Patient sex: M
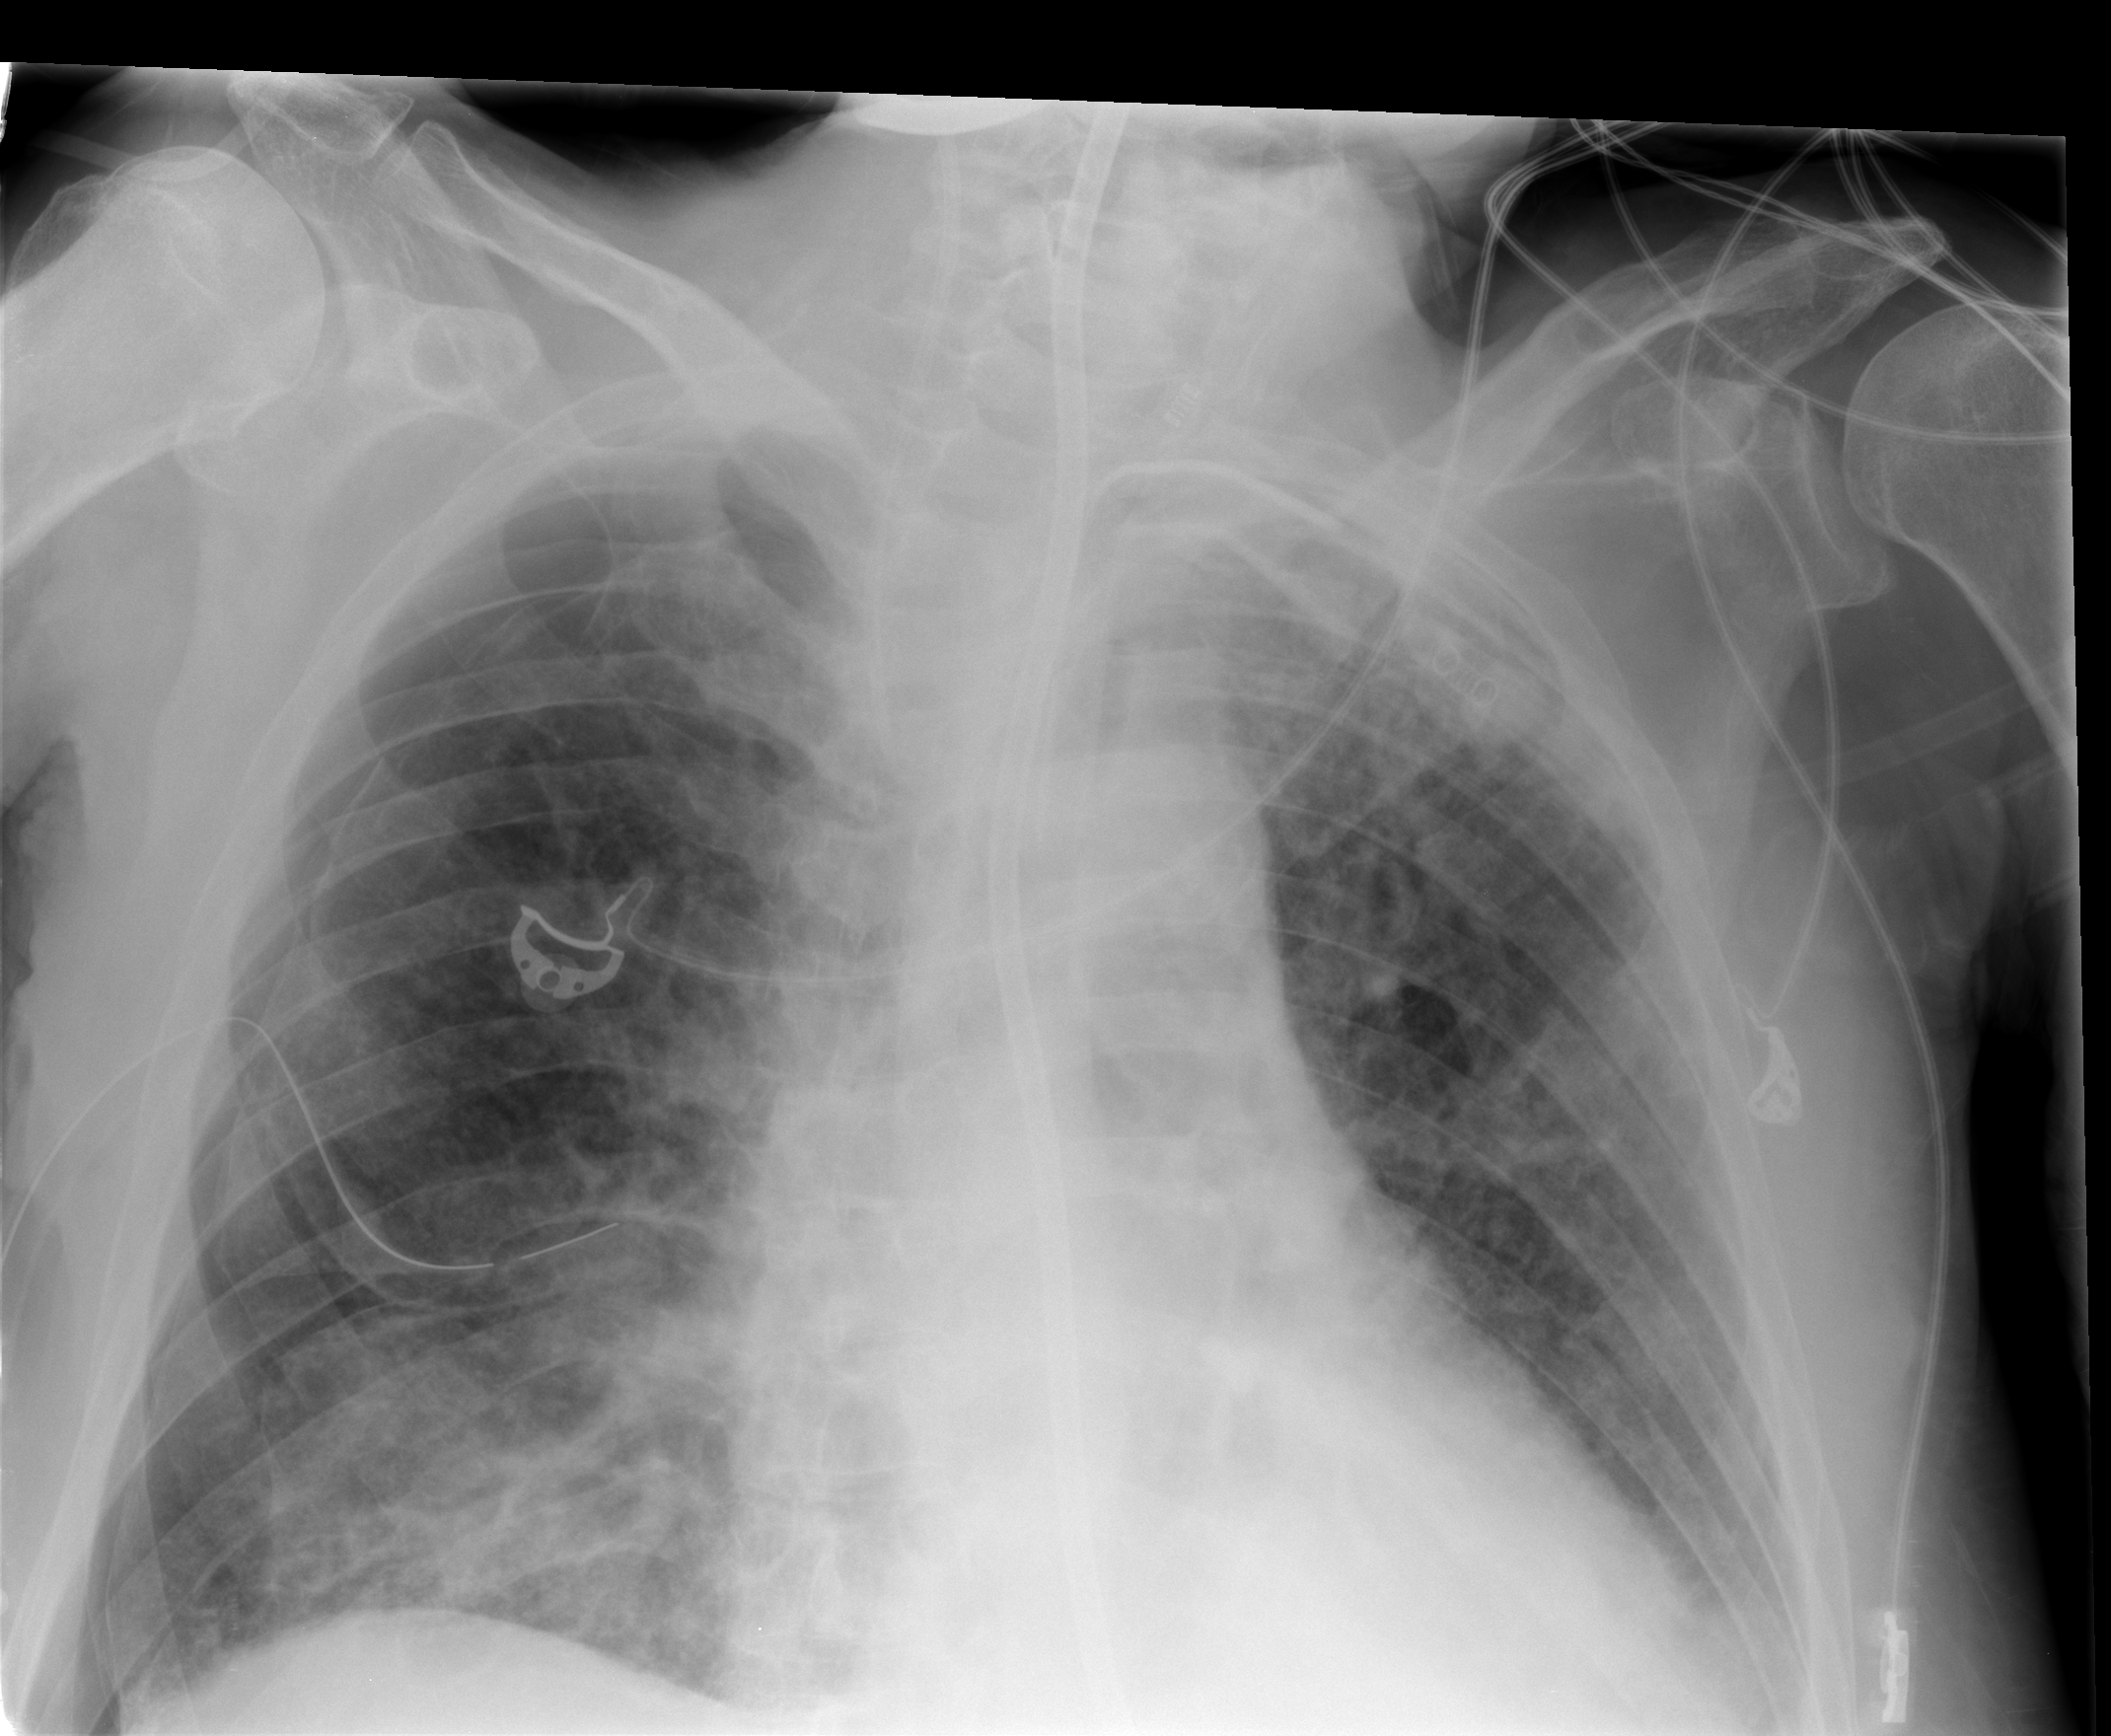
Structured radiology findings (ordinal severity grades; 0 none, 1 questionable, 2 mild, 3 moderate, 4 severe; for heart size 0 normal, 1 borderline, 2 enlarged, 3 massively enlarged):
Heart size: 0
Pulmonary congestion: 2
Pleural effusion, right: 2
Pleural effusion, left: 2
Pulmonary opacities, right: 3
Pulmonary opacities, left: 3
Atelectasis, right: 2
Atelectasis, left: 3